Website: walmart
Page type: account-selection
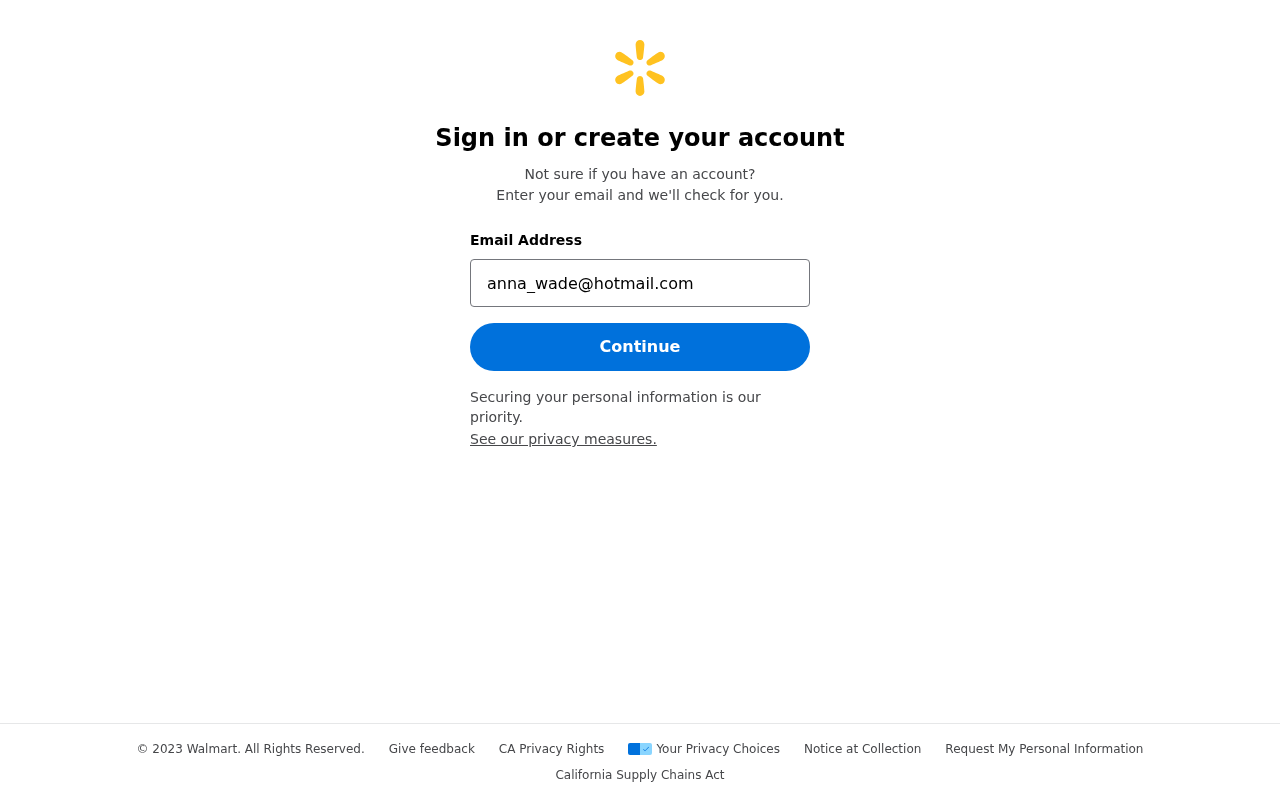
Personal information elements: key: PII_EMAIL
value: anna_wade@hotmail.com